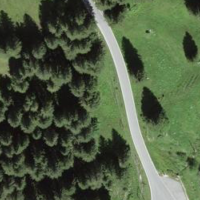
EUNIS habitat code: 44
Species observed at this site:
Silene dioica